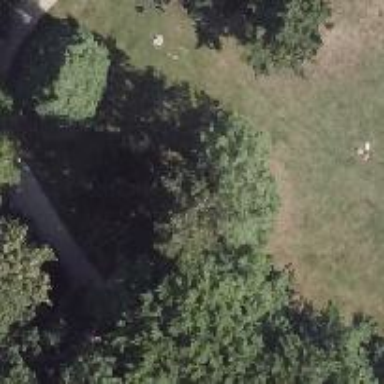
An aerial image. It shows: Deciduous broadleaved tree in park.